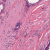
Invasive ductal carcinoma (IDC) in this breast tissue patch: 0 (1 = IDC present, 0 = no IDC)